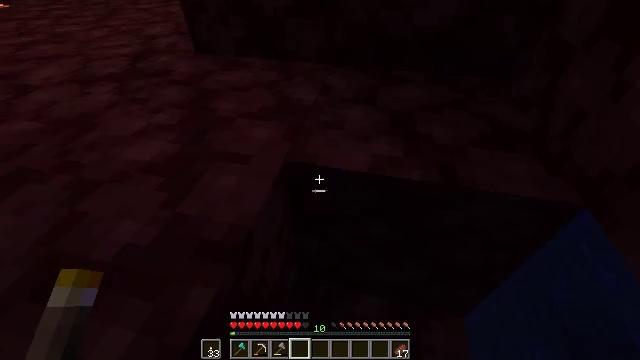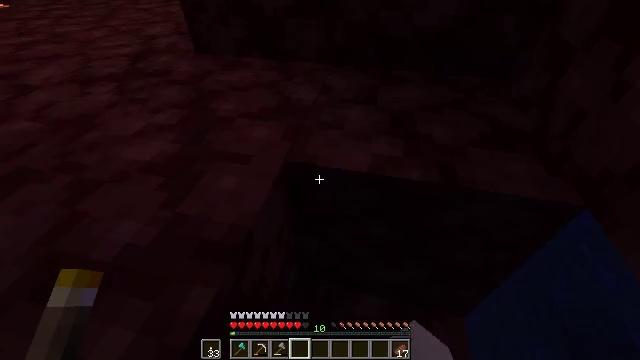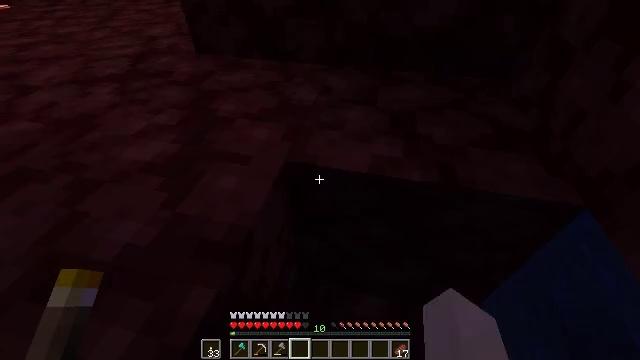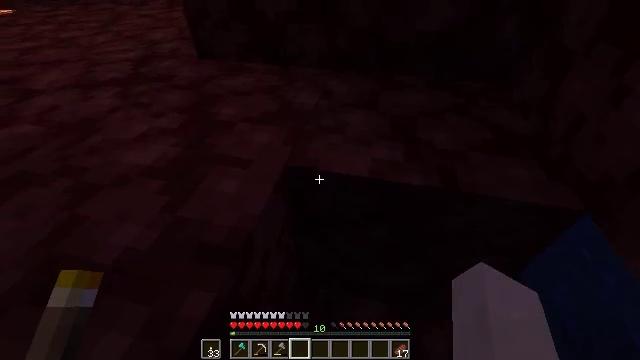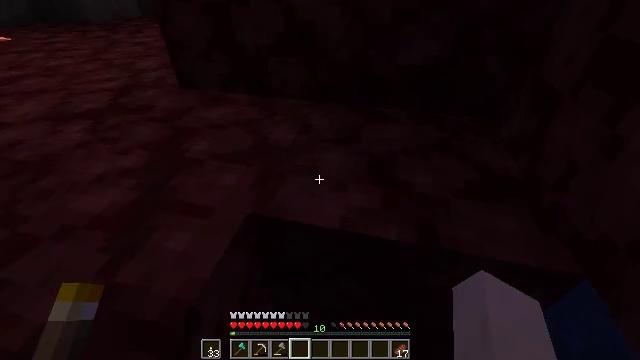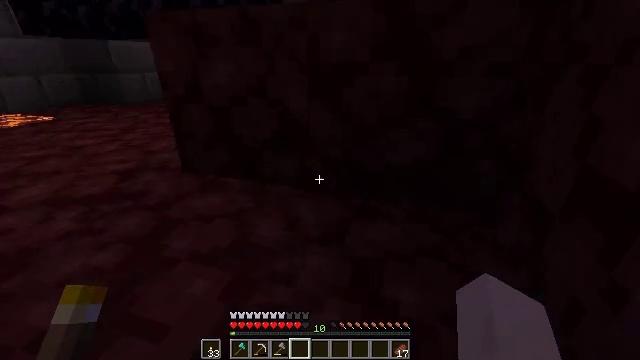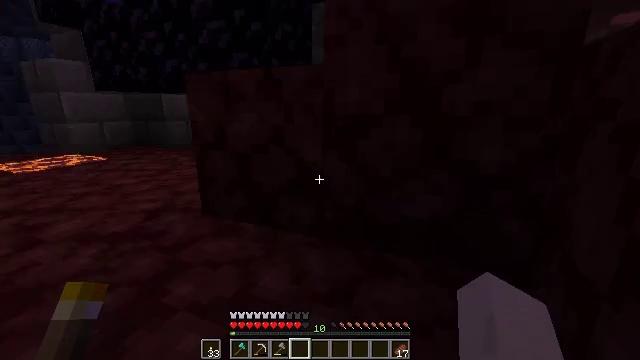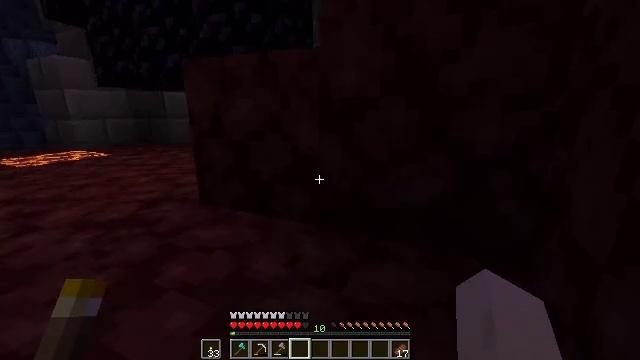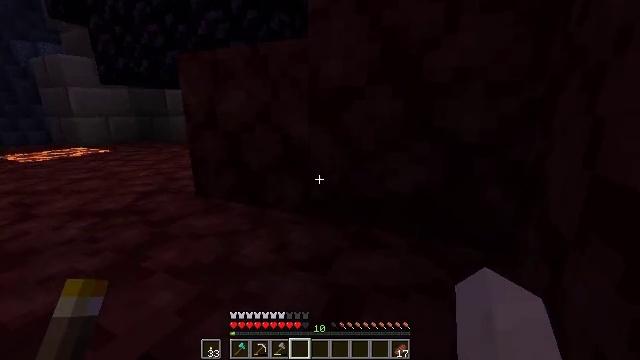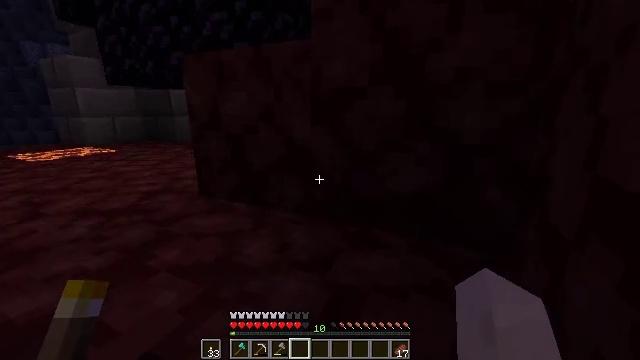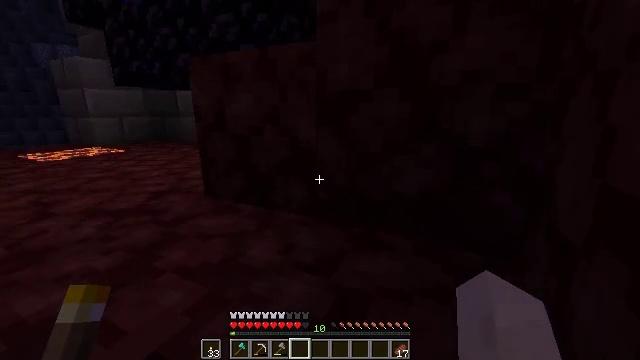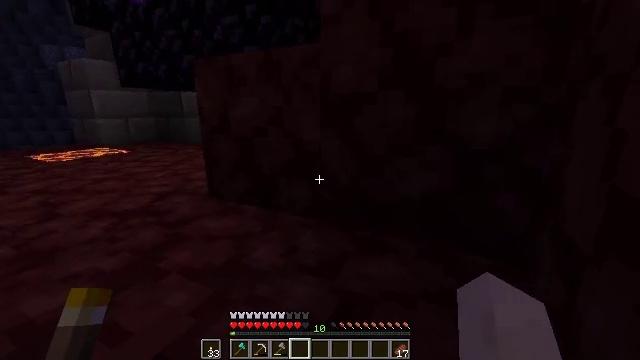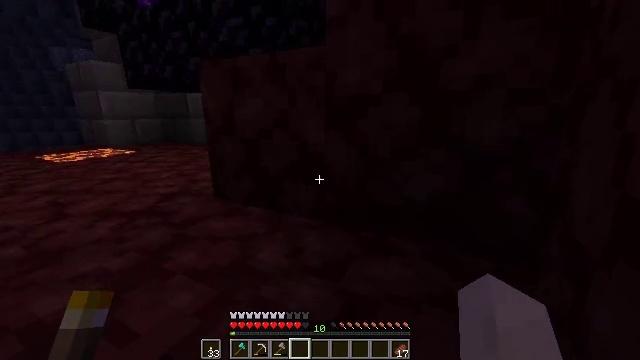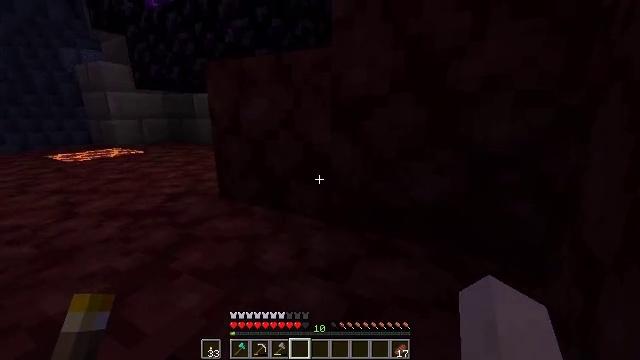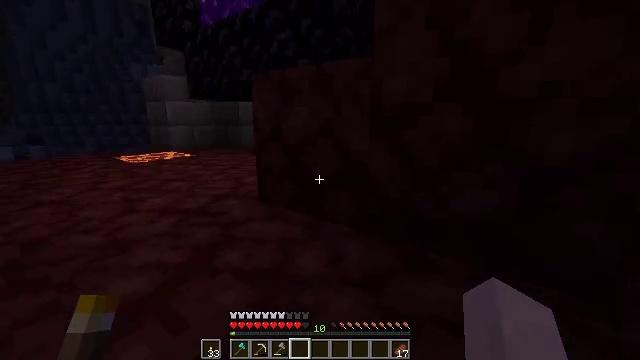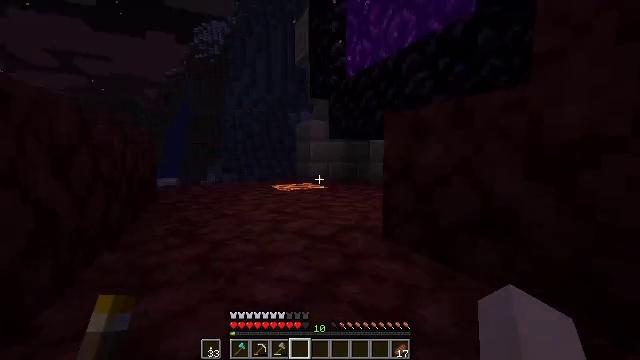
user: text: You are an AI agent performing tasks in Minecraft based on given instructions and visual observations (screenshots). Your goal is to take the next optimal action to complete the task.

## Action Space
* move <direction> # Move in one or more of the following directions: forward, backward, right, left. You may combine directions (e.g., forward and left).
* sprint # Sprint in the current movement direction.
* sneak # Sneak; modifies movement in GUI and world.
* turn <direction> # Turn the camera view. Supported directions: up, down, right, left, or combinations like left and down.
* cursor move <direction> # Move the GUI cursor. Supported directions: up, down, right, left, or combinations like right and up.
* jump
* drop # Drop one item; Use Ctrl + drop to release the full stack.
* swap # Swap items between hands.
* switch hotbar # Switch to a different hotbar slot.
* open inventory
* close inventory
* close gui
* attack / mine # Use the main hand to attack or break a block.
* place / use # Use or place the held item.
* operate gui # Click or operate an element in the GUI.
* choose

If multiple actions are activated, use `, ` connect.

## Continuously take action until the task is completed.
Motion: motion action
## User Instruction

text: Gather blocks from the stone brick wall.
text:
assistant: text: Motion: no_op
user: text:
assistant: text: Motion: no_op
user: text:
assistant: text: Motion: move forward and move right
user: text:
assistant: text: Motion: move forward and move right, turn up
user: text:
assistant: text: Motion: move forward and move right, turn left and up, jump
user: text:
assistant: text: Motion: move forward, turn left and up, jump
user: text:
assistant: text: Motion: move forward and move right, jump
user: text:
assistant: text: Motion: move forward and move right, jump
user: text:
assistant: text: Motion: move forward and move right
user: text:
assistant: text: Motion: move forward and move right, turn left
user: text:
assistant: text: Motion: move forward and move right
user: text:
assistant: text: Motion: move forward and move right
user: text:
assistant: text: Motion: move forward and move right, turn left
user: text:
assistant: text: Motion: move forward and move right, turn left and up
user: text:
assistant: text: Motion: move right, turn left and up
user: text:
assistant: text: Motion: turn left and up
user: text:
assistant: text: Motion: turn left and up
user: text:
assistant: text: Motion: no_op
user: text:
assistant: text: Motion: no_op
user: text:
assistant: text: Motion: turn down
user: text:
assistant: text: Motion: turn right
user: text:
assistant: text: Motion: turn left and up
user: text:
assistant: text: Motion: turn left and up
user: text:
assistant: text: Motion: turn left and up
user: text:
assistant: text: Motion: turn left
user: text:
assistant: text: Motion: turn left
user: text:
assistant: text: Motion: no_op
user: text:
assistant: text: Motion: no_op
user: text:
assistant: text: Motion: no_op
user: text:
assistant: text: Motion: no_op